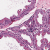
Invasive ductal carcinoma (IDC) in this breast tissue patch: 0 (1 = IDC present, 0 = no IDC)